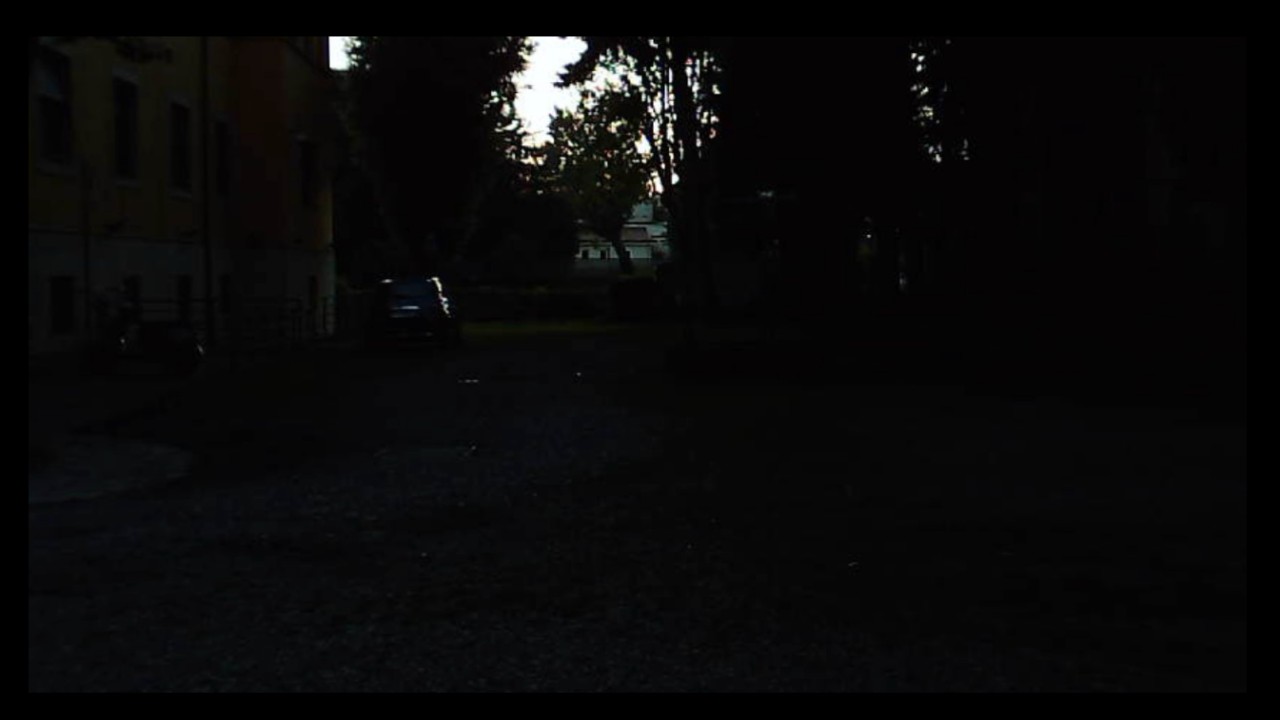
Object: DJI Mini 3